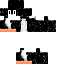
A female skeleton skin with dark skin, wearing brown helmet dressed in a black robe top and black pants, featuring a closed mouth.